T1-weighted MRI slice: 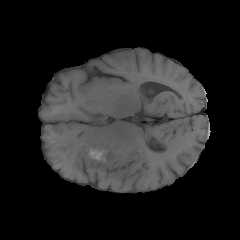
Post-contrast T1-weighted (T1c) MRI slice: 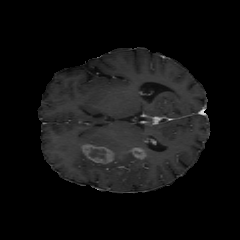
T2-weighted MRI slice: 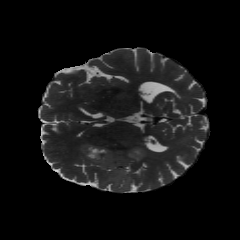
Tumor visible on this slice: yes